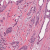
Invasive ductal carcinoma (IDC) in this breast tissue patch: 1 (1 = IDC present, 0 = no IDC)